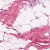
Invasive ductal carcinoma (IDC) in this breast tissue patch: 0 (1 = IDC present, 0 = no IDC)